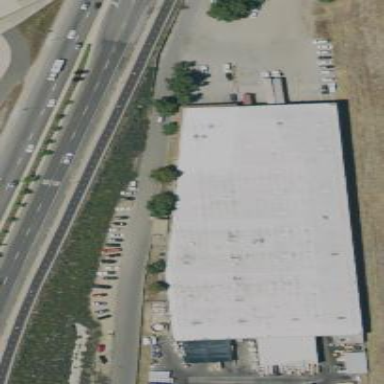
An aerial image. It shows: Industrial building.